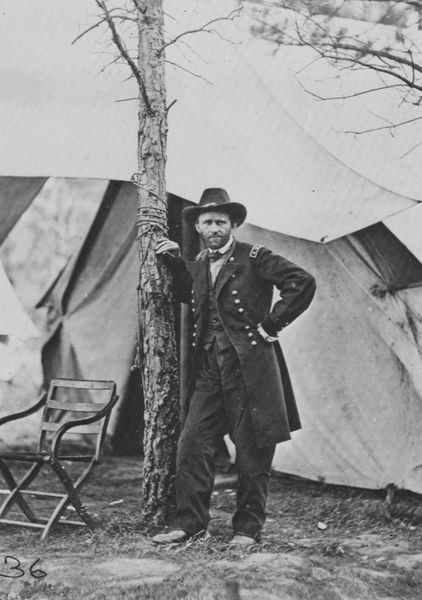
Titel: Grant neben einem Baum bei City Point
Künstler: Mathew B. Brady
Schlagwörter: baum, dunkel, himmel, mann, weiß, landschaft, äste, grau, hell, holz, hut, licht, schwarz, stuhl, blick, dach, gras, wiese, rock, anzug, bart, hemd, hose, arm, gesicht, mensch, stehen, vollbart, bildnis, portrait, porträt, rückenlehne, birke, erde, feld, stamm, zweige, mantel, pose, beine, bein, schuhe, mast, leer, pause, amerika, krieg, klappstuhl, stuhllehne, angelehnt, ellenbogen, knöpfe, fliege, knopfleiste, weste, foto, fotografie, photographie, beruf, seil, schwarz-weiss, uniform, soldat, zirkus, epauletten, posieren, photo, armlehnen, zahl, ziffer, rinde, knopfreihe, zeltlager, baumrinde, anlehnen, nummerierung, fotographie, aufnahme, zelt, lager, photografie, planen, südstaaten, siedler, bürgerkrieg, schuge, amerikanisch, lichtbild, tipi, sander, august sander, amerikaner, wildwest, aby wabrug, aby warburg, grant, waburg, zelt stuhl, el, 36